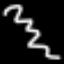
Label: squiggle